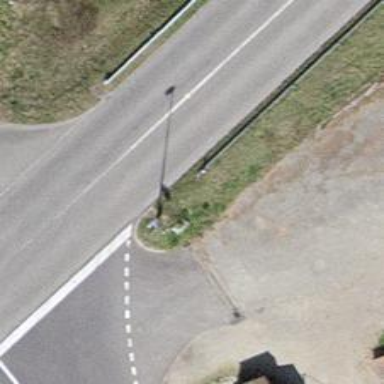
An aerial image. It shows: Bus stop with platform for public transport.